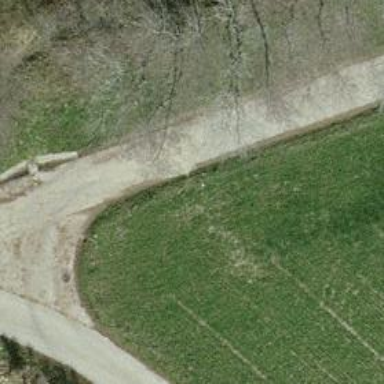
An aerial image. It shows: Well-maintained track road with grade 1 tracktype.